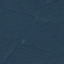
Land use / land cover: Forest